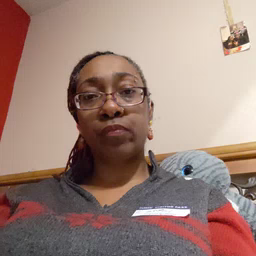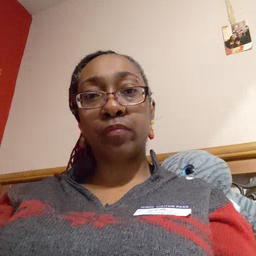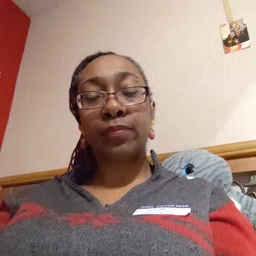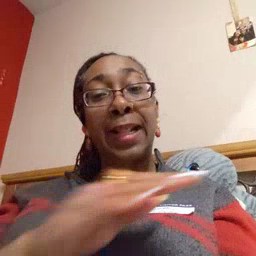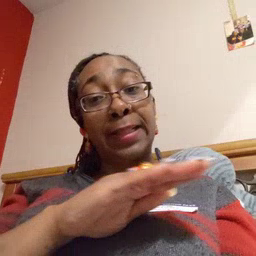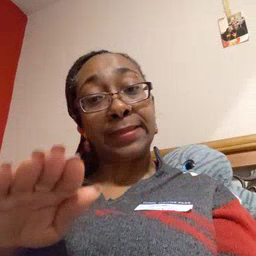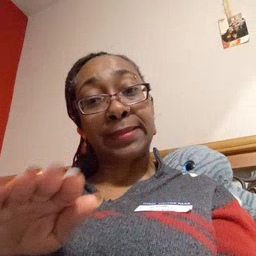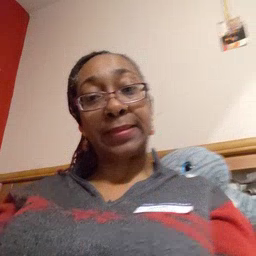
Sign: clean